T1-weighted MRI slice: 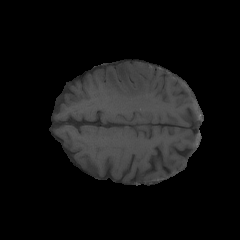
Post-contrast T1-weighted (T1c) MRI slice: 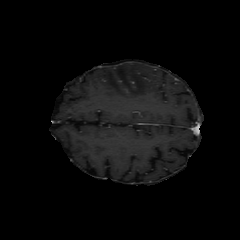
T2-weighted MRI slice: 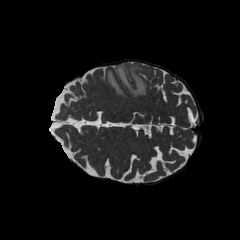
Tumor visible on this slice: yes